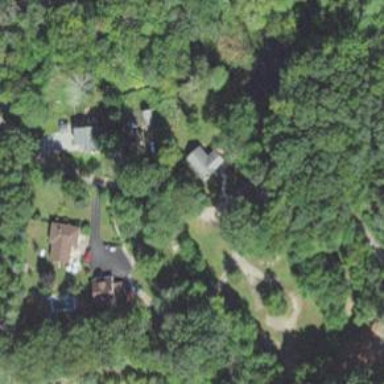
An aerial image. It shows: Residential driveway serving as service road.